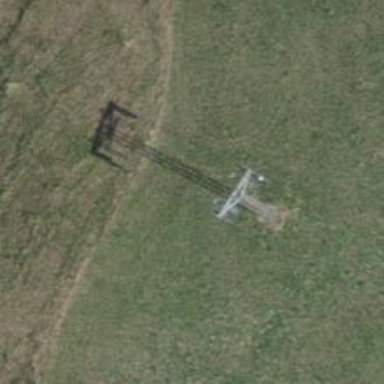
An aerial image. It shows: Pylon used for aerialway.